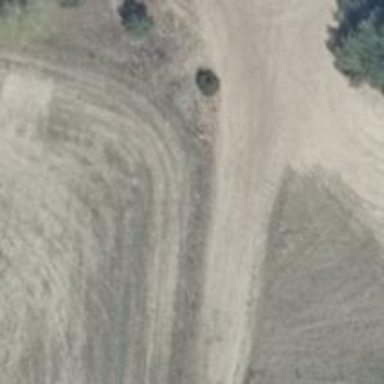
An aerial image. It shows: Sandy track with grade 4 tracktype.